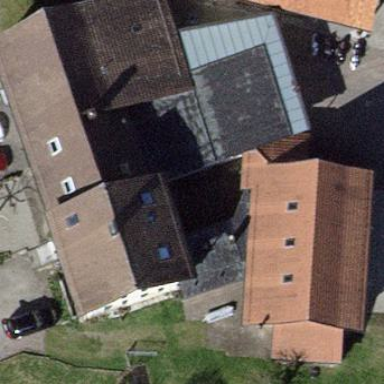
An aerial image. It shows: Industrial building with gabled roof.